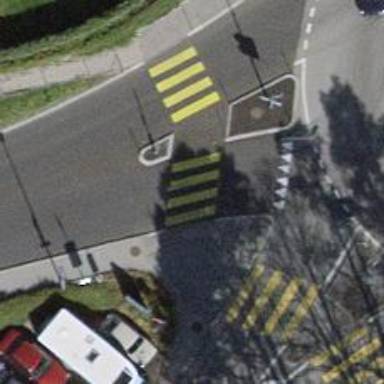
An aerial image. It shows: Uncontrolled zebra crossing with pedestrian island.